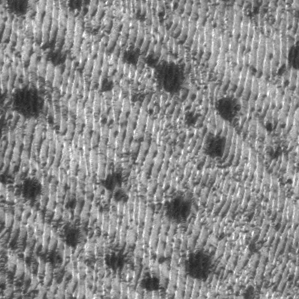
Label: frost